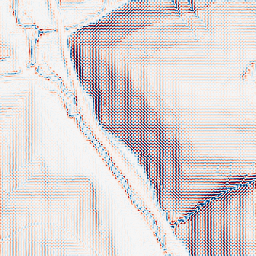
Category: wavelet
Decomposition family: wavelet_dwt
Decomposition parameters: wavelet: haar
level: 2
Upsampling method: bspline
Upsampling parameters: scale: 4
Upsampling scale: 4